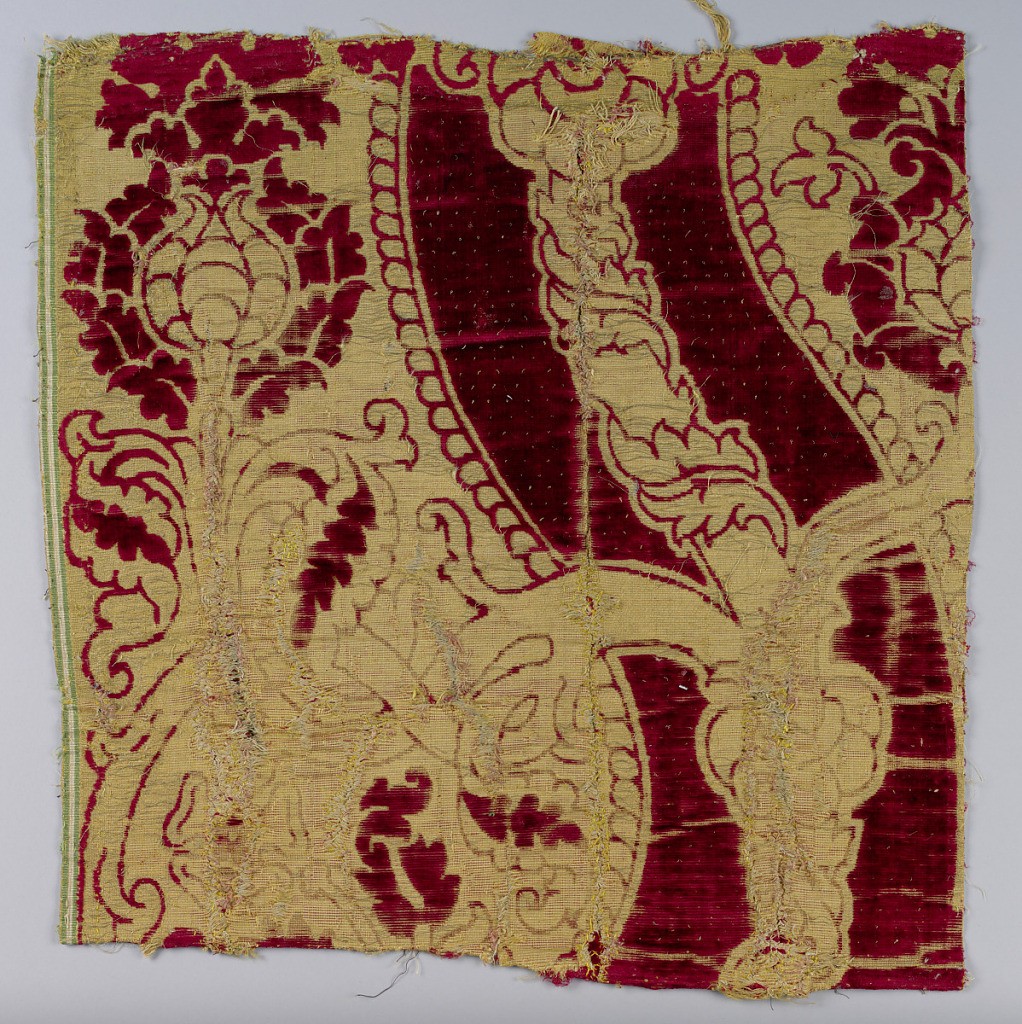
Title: Fragments
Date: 15th century
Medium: silk, metallic Technique: supplementary warp forming pile with continuous supplementary wefts in plain weave foundation
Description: Large scale pattern of fruit and curving stem.